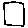
Label: square